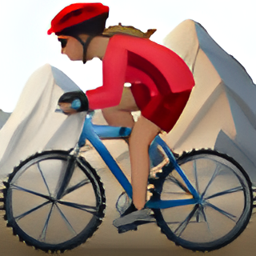
Name: woman mountain biking type 4
Emoji: 🚵🏽‍♀️
Group: People & Body
Sub-group: person-sport